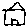
Label: house